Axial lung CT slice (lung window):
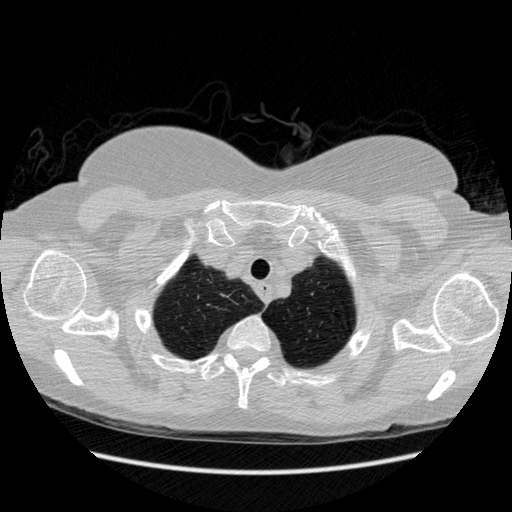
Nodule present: no